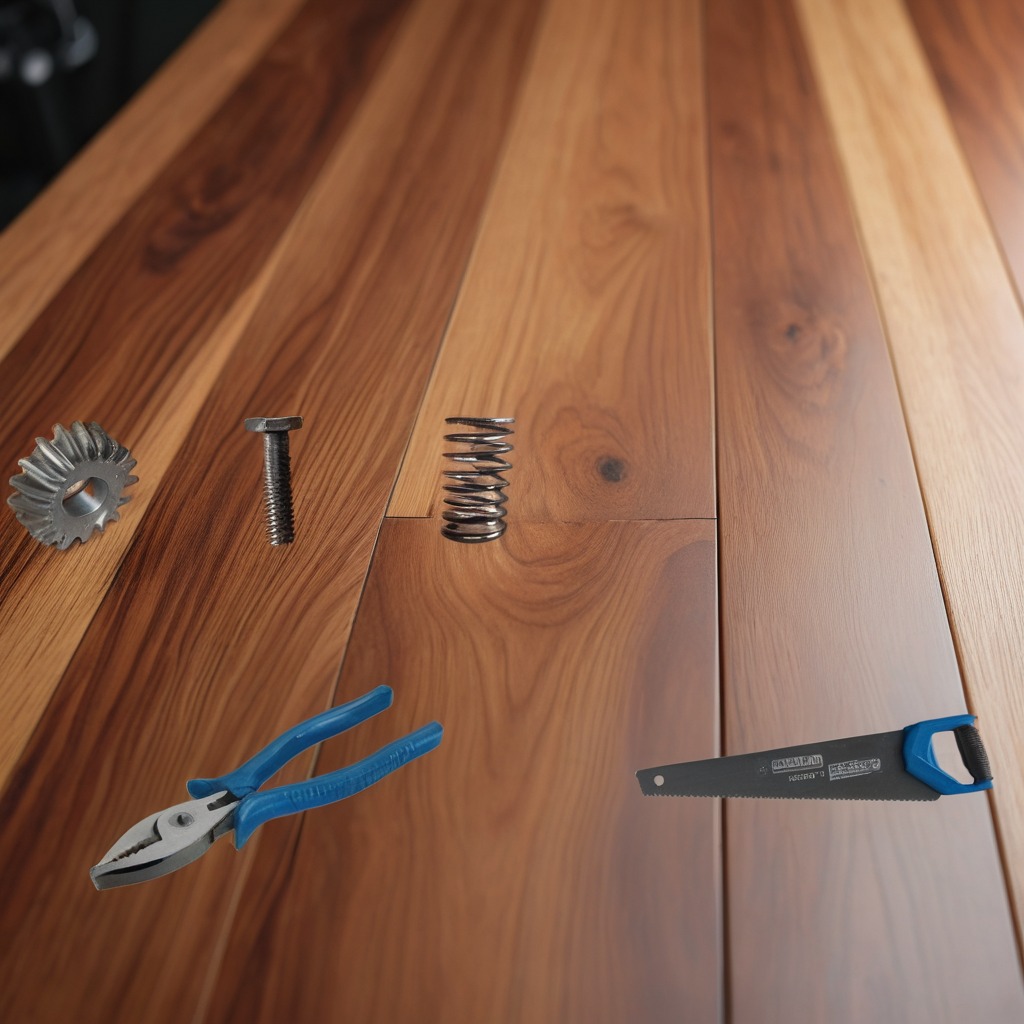
A steel gear with teeth, a metal machine screw, a pair of pliers, a coiled metal spring, and a handheld metal saw are lying on the wooden table.